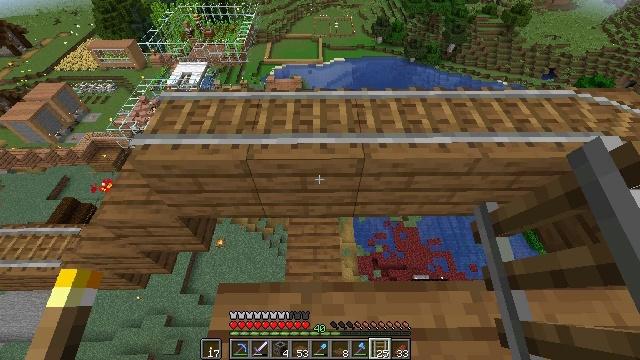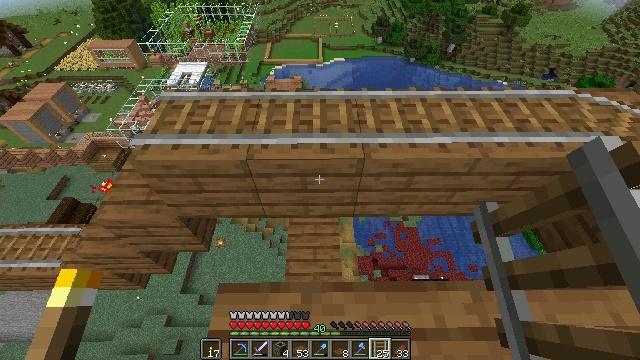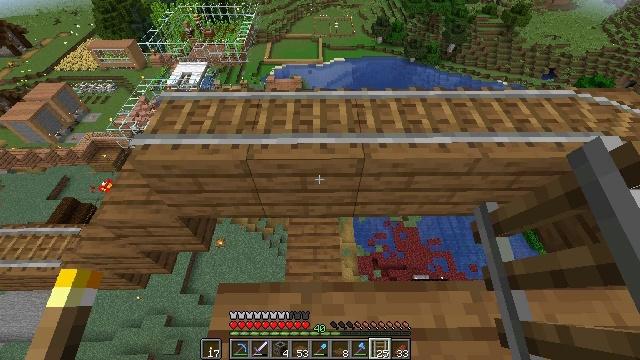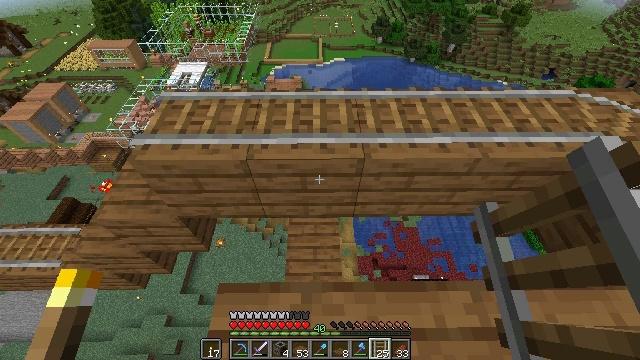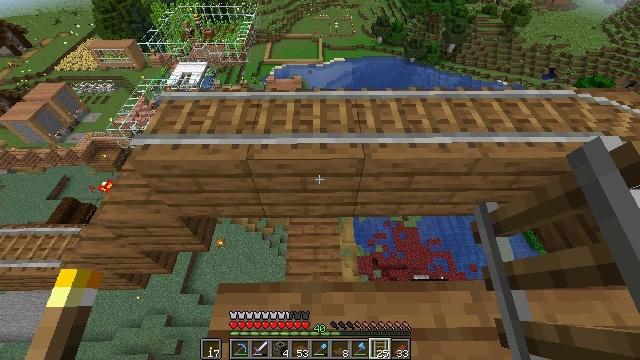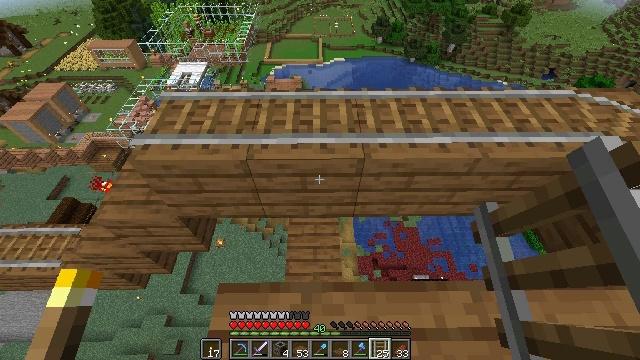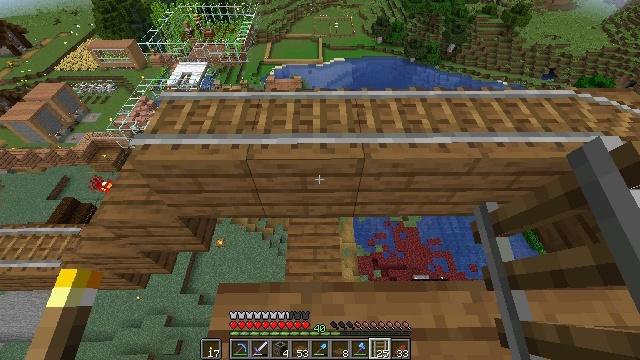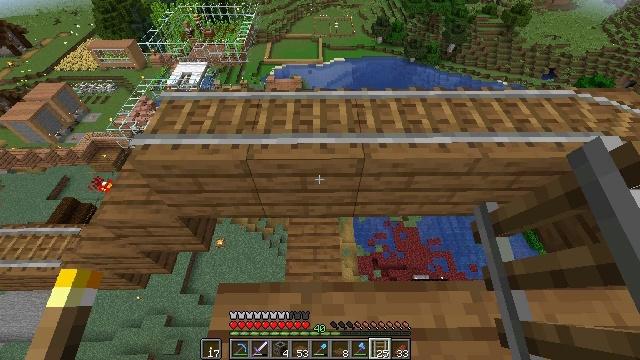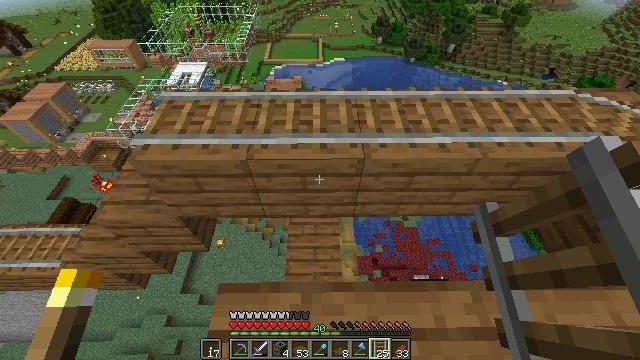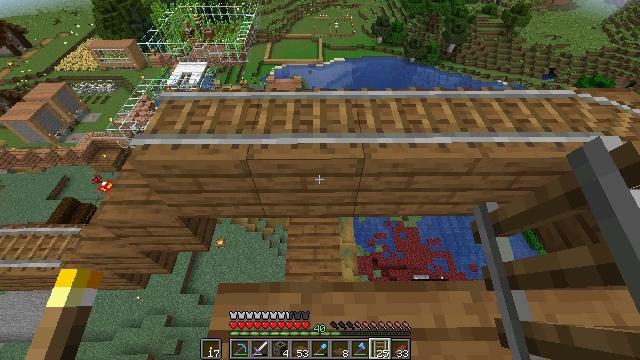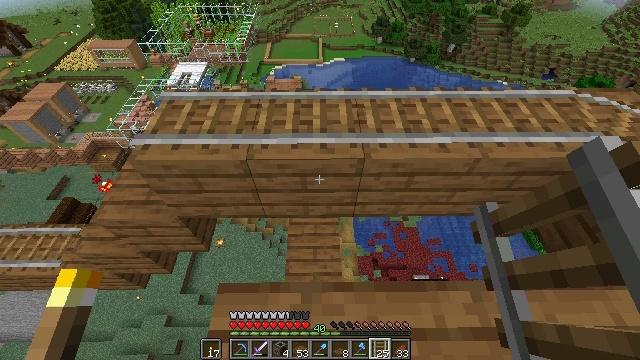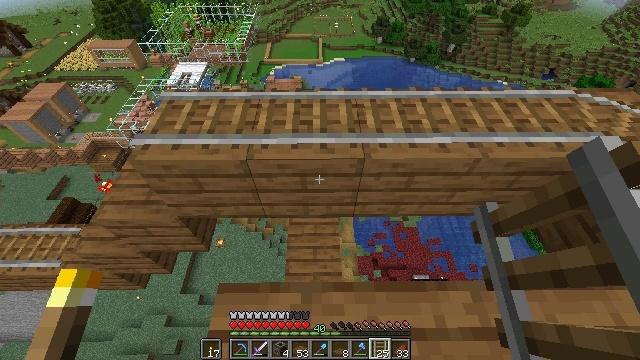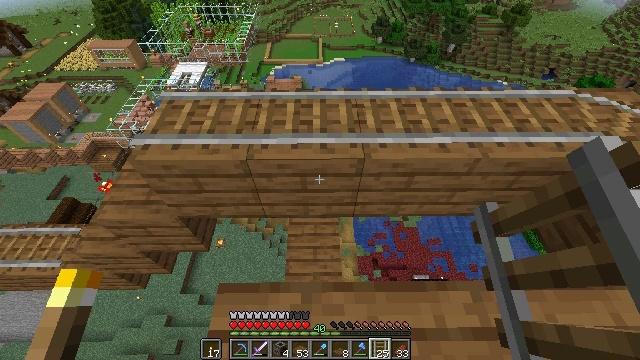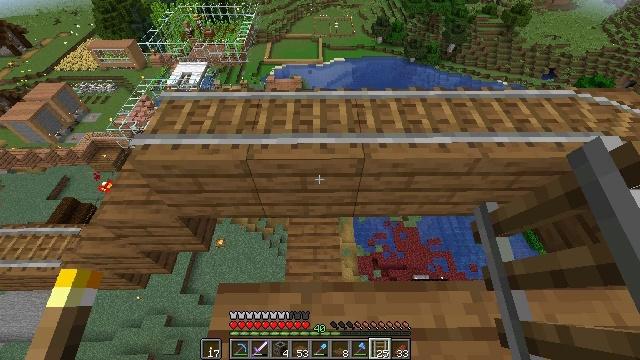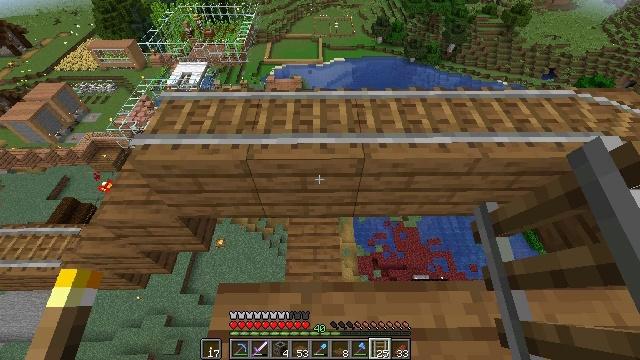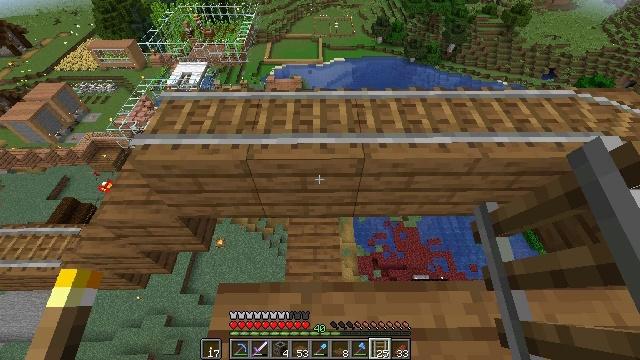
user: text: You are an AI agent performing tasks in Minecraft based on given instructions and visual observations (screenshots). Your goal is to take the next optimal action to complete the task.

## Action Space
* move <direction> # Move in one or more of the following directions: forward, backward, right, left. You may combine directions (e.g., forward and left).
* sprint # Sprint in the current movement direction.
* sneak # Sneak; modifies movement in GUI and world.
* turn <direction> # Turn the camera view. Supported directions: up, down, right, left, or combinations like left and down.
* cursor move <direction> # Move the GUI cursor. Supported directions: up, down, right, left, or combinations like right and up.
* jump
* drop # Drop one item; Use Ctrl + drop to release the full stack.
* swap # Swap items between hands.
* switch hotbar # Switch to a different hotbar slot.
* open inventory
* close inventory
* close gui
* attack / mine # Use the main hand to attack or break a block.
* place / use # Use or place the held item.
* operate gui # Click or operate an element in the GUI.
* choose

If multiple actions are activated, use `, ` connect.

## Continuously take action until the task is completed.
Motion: motion action
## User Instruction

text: Prepare rabbit stew on the crafting table.
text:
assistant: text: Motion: no_op
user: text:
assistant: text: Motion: no_op
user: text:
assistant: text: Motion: no_op
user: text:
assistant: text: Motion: no_op
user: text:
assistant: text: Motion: no_op
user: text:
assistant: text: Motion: no_op
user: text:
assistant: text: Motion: no_op
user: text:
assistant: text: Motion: no_op
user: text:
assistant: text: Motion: no_op
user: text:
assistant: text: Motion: no_op
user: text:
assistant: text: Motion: no_op
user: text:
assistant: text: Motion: no_op
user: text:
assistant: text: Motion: no_op
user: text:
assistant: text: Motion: no_op
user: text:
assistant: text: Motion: no_op
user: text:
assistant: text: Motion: no_op
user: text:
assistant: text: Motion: no_op
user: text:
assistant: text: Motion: no_op
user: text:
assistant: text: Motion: no_op
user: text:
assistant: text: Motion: no_op
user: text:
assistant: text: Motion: no_op
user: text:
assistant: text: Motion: no_op
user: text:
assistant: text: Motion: no_op
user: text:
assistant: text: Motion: no_op
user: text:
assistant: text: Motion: no_op
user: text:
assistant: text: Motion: no_op
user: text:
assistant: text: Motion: no_op
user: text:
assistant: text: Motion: no_op
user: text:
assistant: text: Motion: no_op
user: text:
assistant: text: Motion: no_op